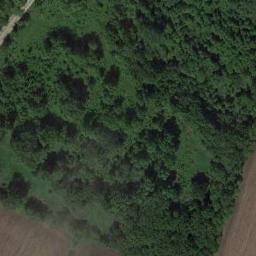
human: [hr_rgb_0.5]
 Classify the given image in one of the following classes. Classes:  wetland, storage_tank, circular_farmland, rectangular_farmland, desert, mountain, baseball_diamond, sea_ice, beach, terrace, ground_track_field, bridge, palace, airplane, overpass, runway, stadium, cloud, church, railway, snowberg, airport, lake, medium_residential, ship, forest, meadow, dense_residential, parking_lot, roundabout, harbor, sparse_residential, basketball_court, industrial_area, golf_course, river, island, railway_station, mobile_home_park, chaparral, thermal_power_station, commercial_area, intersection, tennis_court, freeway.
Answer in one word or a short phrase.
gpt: forest